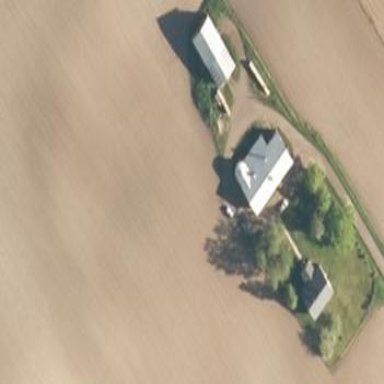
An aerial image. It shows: Farmyard area.